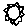
Label: sun